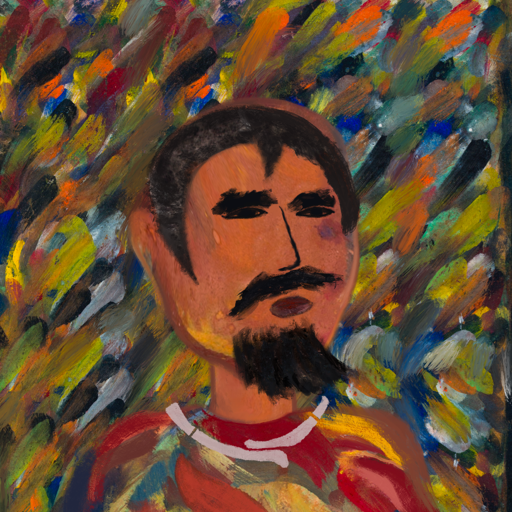
Background: An_Impression, Head And Neck Side: Mother_And_Son_Son, Face Side: Mosgoul, Bust: Mother_And_Son_Son, Hair Side: Roy_Bahadur, Head Accessory: Blank, Second Necklace: Blank, Necklace: Hypocrite_2, Baby: Blank